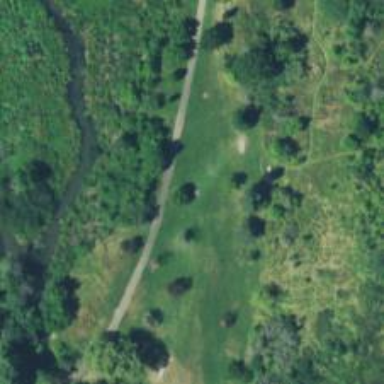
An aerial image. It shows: Disc golf hole.